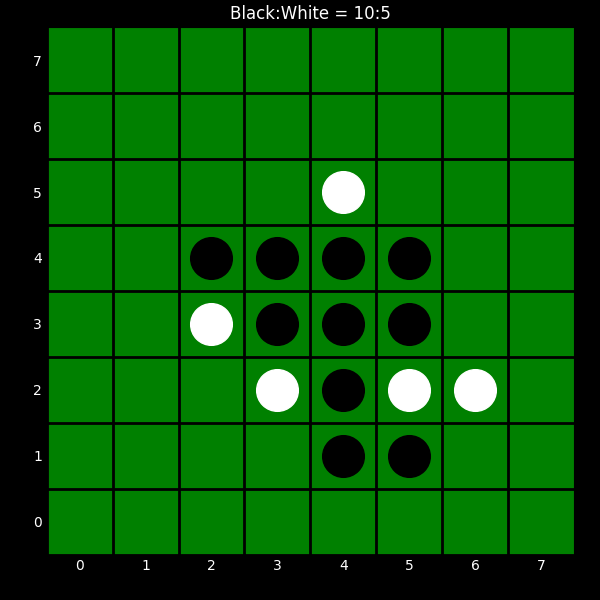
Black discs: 10
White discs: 5